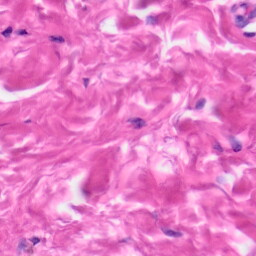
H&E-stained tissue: Skin